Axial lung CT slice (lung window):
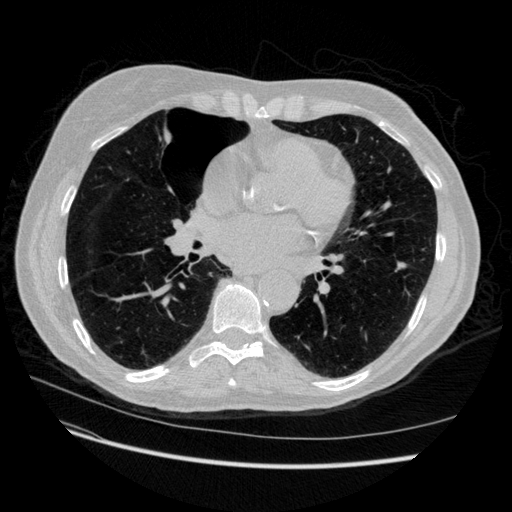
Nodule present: yes
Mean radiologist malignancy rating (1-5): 3